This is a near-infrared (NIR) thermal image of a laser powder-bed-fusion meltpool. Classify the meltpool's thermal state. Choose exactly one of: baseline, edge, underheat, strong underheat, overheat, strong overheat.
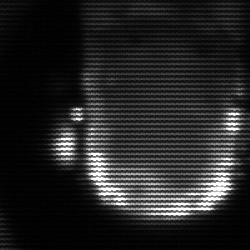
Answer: baseline